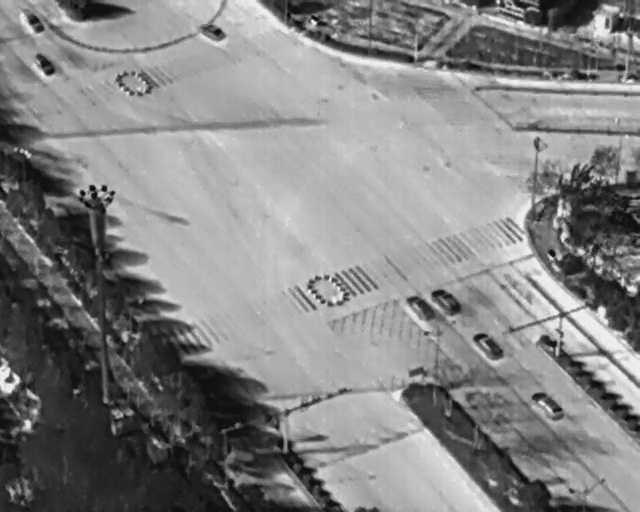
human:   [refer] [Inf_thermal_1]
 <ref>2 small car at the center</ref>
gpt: <box>[[63, 58, 68, 61, 143], [66, 57, 72, 60, 135]]</box>

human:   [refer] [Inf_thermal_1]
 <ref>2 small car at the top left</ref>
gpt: <box>[[4, 11, 9, 13, 138], [2, 2, 7, 5, 140]]</box>